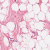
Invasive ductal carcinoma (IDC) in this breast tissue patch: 0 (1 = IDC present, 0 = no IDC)